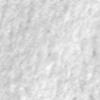
Label: no_change